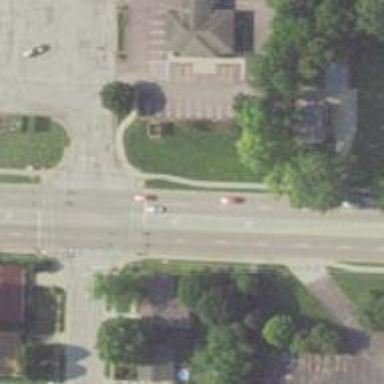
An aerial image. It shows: Footway with asphalt surface and marked with lines for crossing.